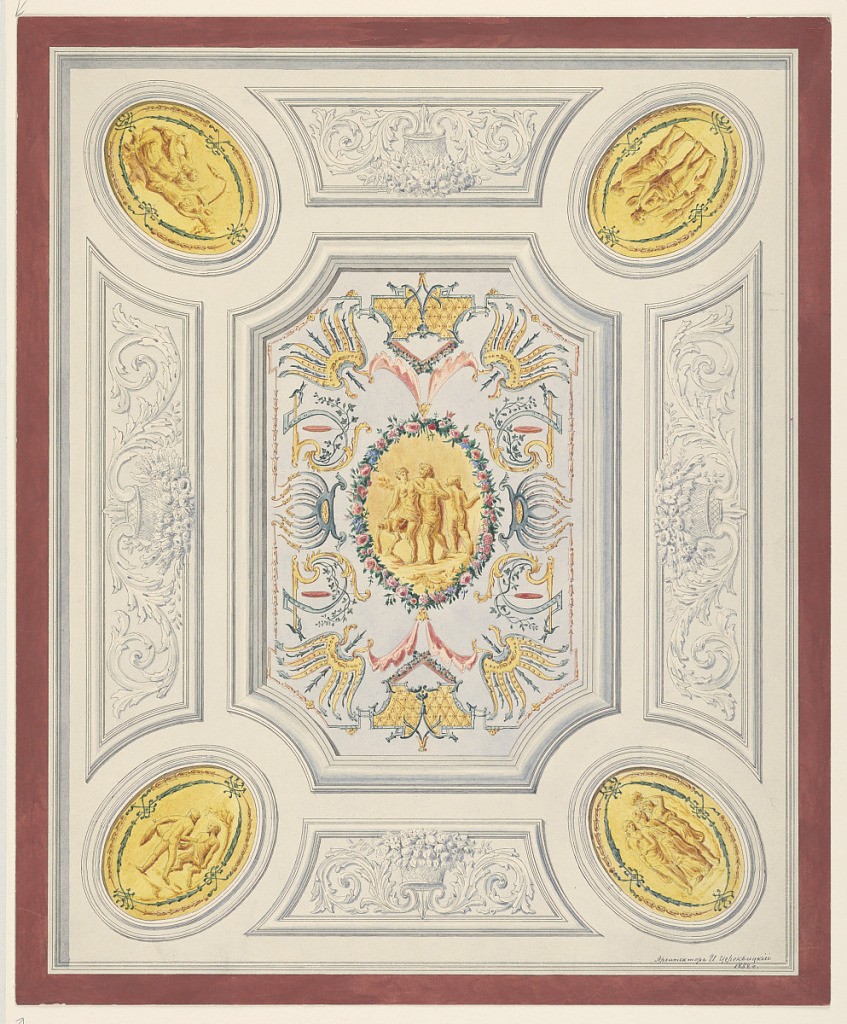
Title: Design for a Painted Ceiling
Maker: Jan Schtchukin, Russian, 1759 - 1828
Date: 1884
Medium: Graphite, pen and black ink, brush and watercolor on paper
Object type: Drawing
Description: Vertical rectangle decorated with five ovals; the center oval is outlined with a floral garland and shows two men with a female satyr. This is surrounded with grotesque decorations.